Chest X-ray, PA view. Patient: 52 years old, sex F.
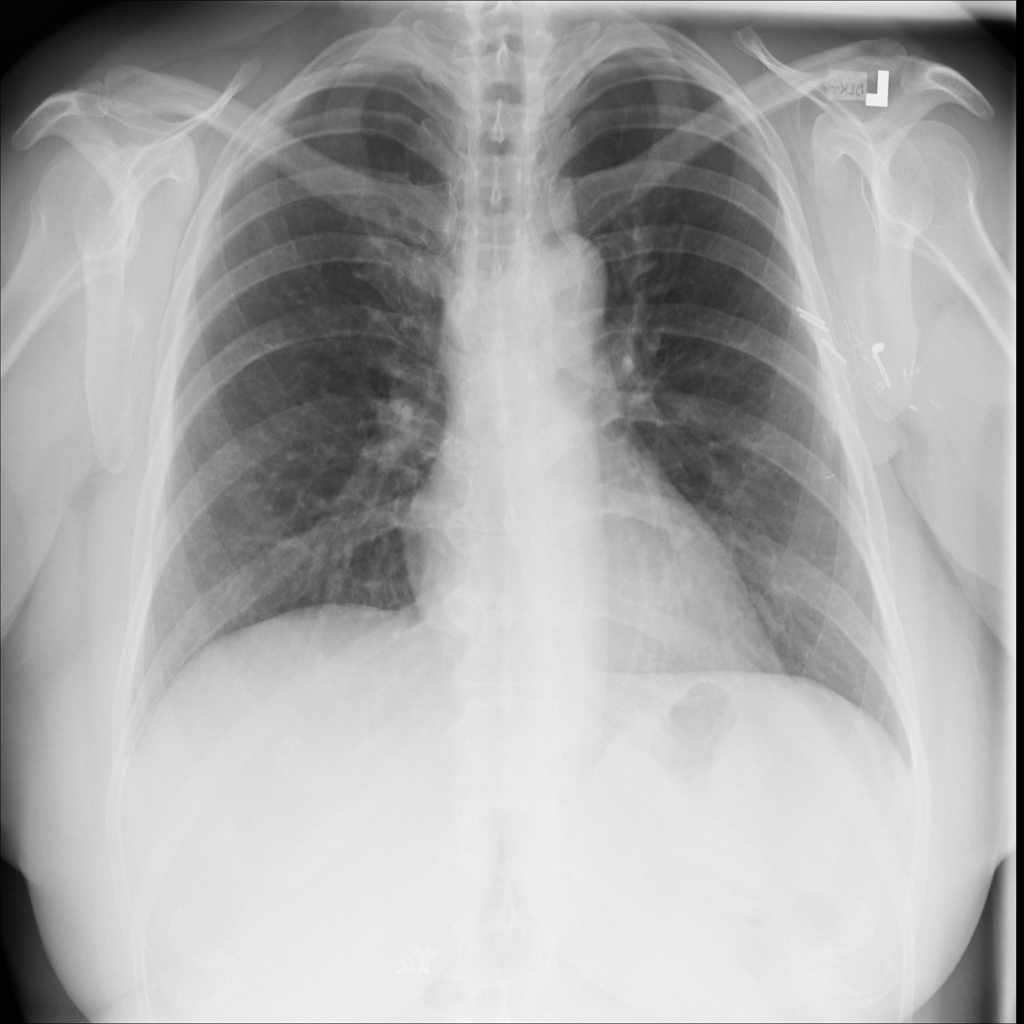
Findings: No Finding